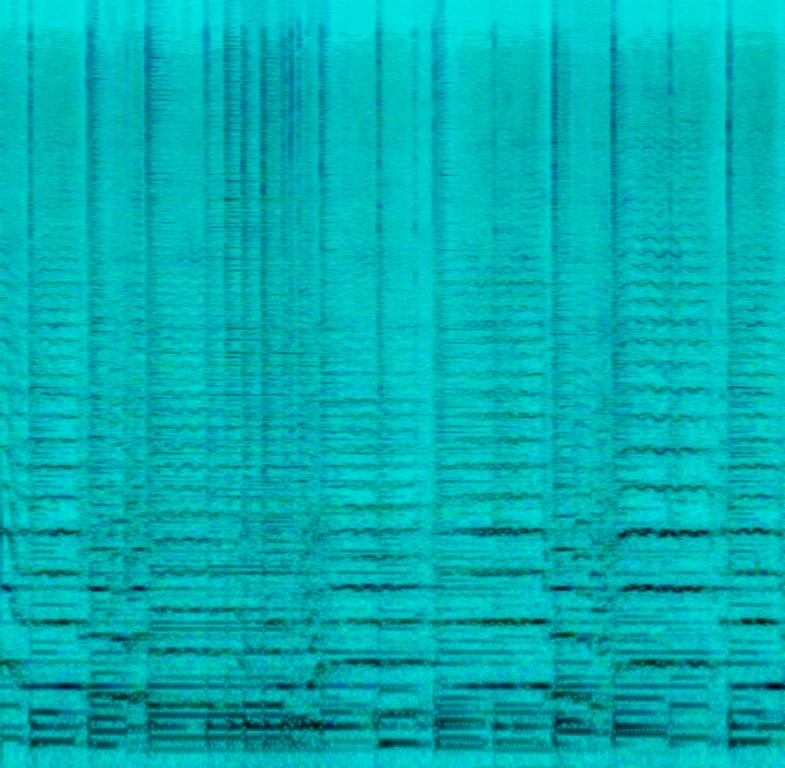
This is an instrumental track featuring the double bass and acoustic guitar. Initially, chords are strummed on the acoustic guitar, and then arpeggio notes are played. The double bass is played with a bow and plays the leading melodic motif in the song. The song feels like it would be suitable in an adventure movie.